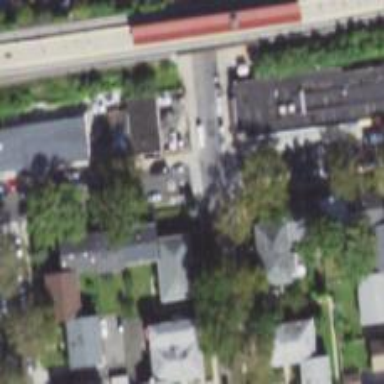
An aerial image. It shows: Convenience shop.